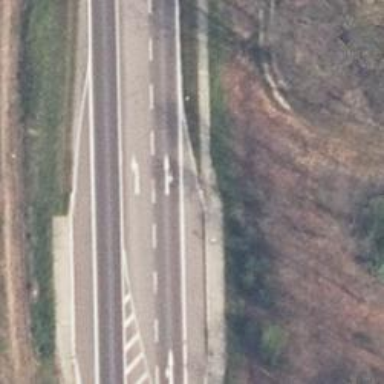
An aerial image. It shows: Asphalt road classified as primary highway.